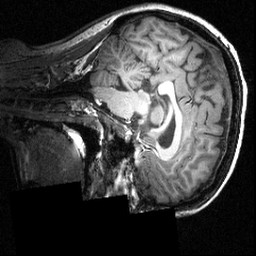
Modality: T1w
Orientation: sagittal
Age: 29
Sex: female
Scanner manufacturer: siemens
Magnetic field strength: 3.951 T
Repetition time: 1.5 s
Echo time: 0.00335 s